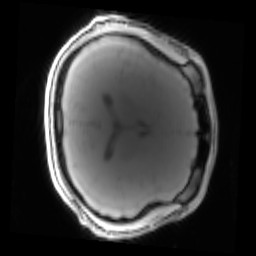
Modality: PDw
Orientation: axial
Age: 25
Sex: male
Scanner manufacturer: siemens
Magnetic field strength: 3 T
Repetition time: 0.25 s
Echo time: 0.00103 s